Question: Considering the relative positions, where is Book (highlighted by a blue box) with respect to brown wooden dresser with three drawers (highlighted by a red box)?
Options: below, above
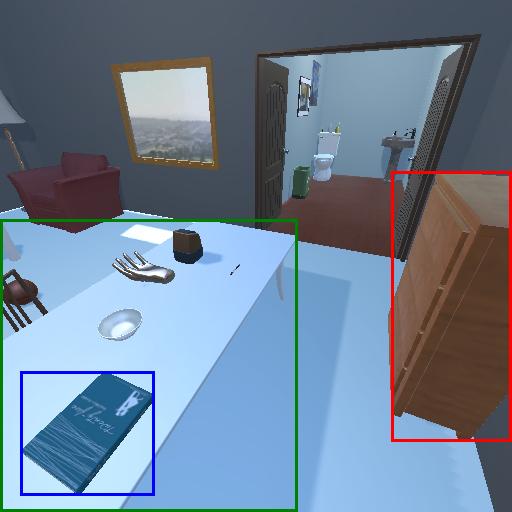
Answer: below